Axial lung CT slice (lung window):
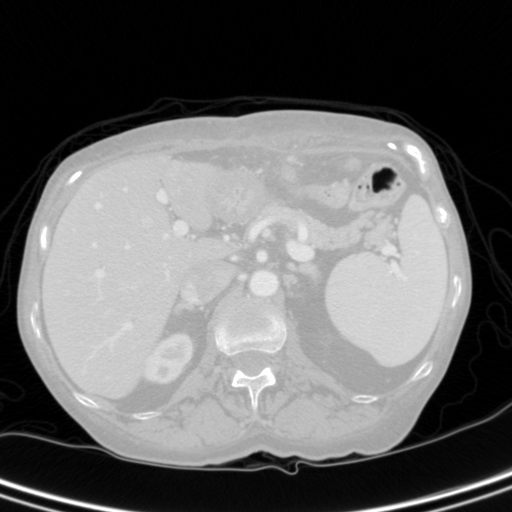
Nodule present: no